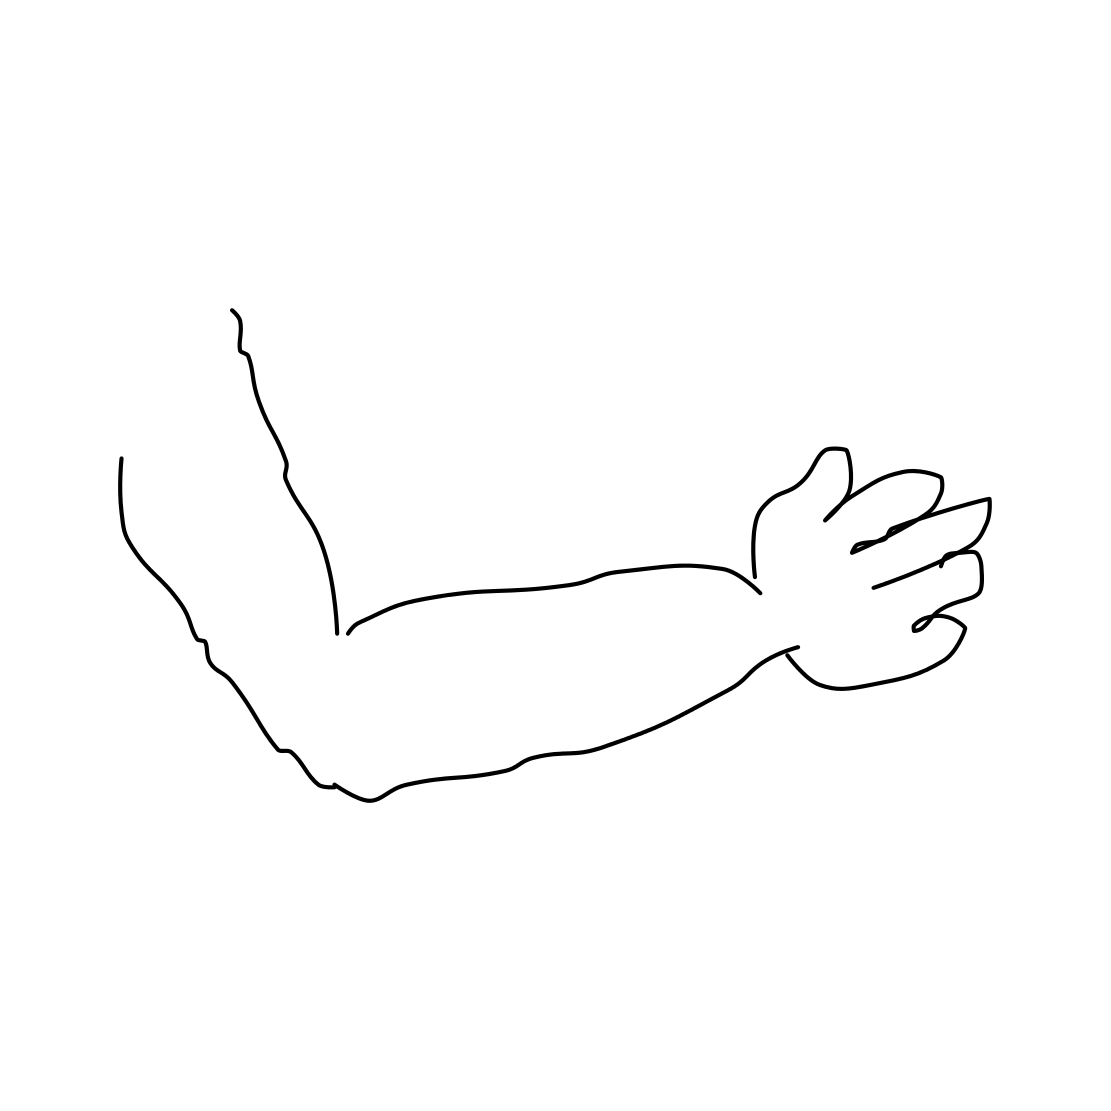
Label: arm